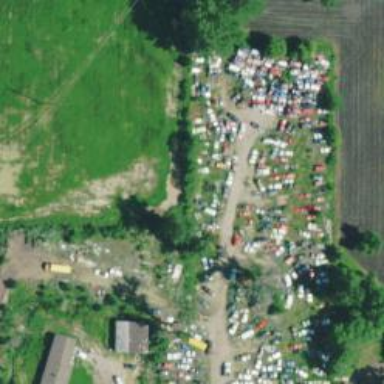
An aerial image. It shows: Industrial area designated for auto wrecking activities.